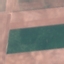
Land use / land cover: AnnualCrop